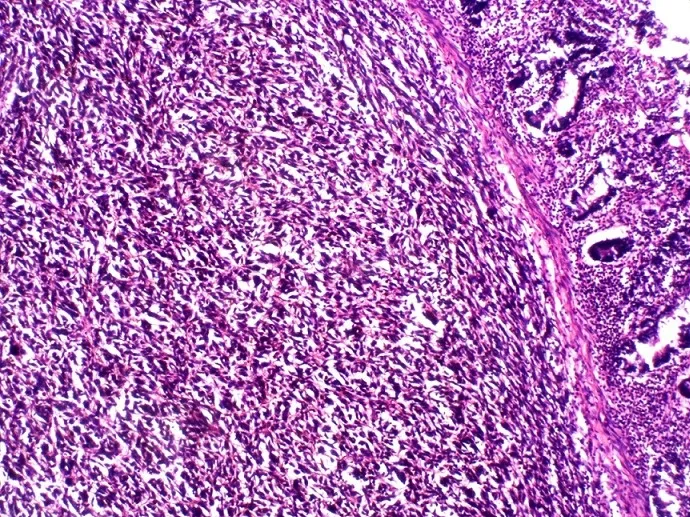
Histological section showing malignant spindle shaped cells in the submucosa. The overlying mucosa is intact. H&E x100.
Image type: pathology (h&e)